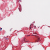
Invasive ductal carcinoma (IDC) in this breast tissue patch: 0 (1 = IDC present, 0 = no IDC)